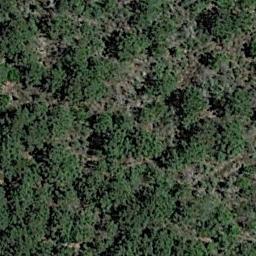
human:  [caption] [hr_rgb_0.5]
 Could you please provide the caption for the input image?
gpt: There are several rows of houses in this forest .

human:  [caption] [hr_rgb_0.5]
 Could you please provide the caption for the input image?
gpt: Many green trees are in a forest .

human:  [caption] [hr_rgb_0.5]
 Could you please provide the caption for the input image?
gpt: The forest is consist of dry trees and green trees .

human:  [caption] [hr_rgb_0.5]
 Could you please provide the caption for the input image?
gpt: The forest has a lot of sparse green trees an some yellow chaparrals .

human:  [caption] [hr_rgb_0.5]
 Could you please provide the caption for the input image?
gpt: There are some brown bare land in a green forest .